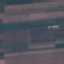
Land use / land cover class: AnnualCrop